Question: I have a header with these properties:
'''
position: fixed;
top: 0px;
left: 0px;
background: rgba(0, 0, 0, 0.5);
font-size: 20px;
width:100%;
height: 45px;
z-index:100000000000000000;
'''
<URL>
In all browsers it looks good, but in chrome only looks a header height 1px. I think it has to do with the slider images of wallpaper. But do not know how to fix it. Any help?
In Chrome for mac:

I highlighted in red is what is left of the header
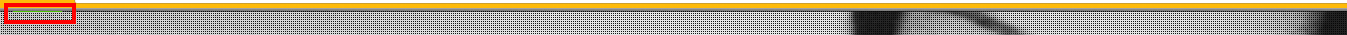
Answer: @Jaumesv, I think this has to do with the <URL>. As far as I can tell, the bug has not been fixed. You might want to try to use instead of , although I tried that out in web inspector and had no luck.